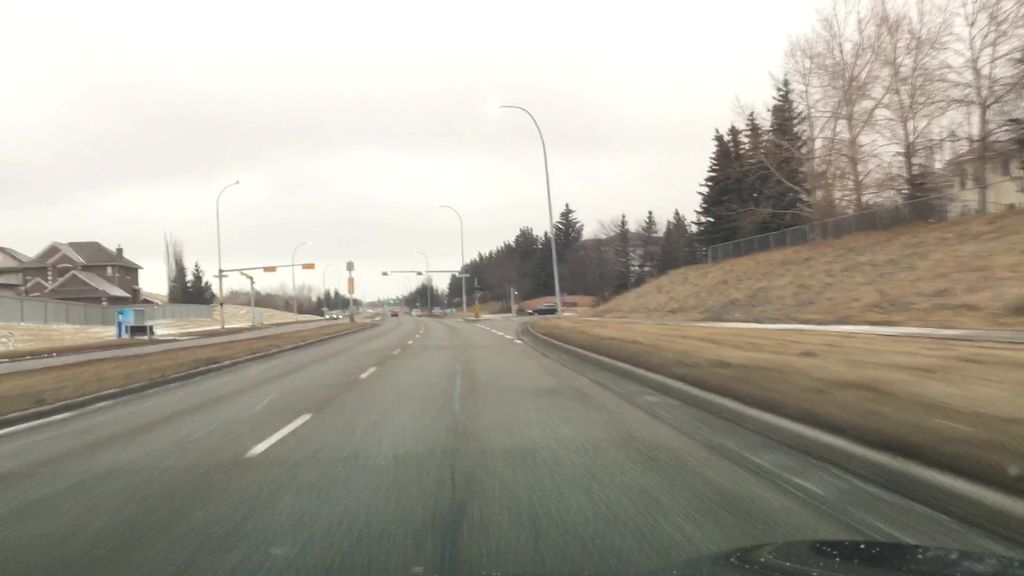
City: calgary